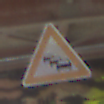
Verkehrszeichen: Stau
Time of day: Midday
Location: Roofed (Special)
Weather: Overcast
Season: NotSpecified
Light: Natural